Question: I have following data in which there seems to be a curvilinear relation between xx and yy:
'''
head(ddf)
xx yy
1 1 10
2 2 9
3 3 11
4 4 9
5 5 7
6 6 6
ddf = structure(list(xx = 1:23, yy = c(10L, 9L, 11L, 9L, 7L, 6L, 9L,
8L, 5L, 4L, 6L, 6L, 5L, 4L, 6L, 8L, 4L, 6L, 8L, 11L, 8L, 10L,
9L)), .Names = c("xx", "yy"), class = "data.frame", row.names = c(NA,
-23L))
with(ddf, plot(xx,yy))
'''

I want to analyze this and get following:
1. Find the nonlinear relation between xx and yy
2. Get its equation
3. Get its P value
4. If possible get R (correlation coefficient) (nonlinear)
5. Plot this curve
I know of nls, which gives me an equation but I have to enter a formula, which may not be correct. Also I cannot get the curve and the R and P values here.
'''
> nls(yy~a*(xx^b), data=ddf)
Nonlinear regression model
model: yy ~ a * (xx^b)
data: ddf
a b
9.5337 -0.1184
residual sum-of-squares: 95.85
Number of iterations to convergence: 8
Achieved convergence tolerance: 3.407e-06
Warning message:
In nls(yy ~ a * (xx^b), data = ddf) :
No starting values specified for some parameters.
Initializing 'a', 'b' to '1.'.
Consider specifying 'start' or using a selfStart model
'''
I also know of stat_smooth of ggplot which can plot a curve. But that also does not give me the formula, R and P values.
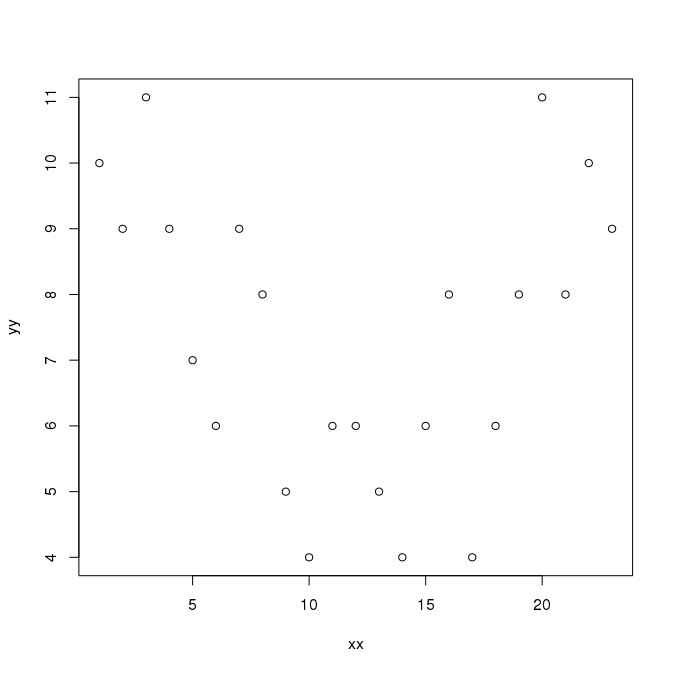
Answer: You can predict the values along a new range of 'xx' values and plot them. Regarding the results that you wanted:
'''
# 1. Find the nonlinear relation between xx and yy
fit <- nls(yy ~ a*xx^b, data=ddf)
# 2. Get its equation
coef(fit)
# 3. Get its P value
summary(fit)
# 4. If possible get R (correlation coefficient) (nonlinear)
cor(predict(fit), ddf$yy)
# 5. Plot this curve
newdat <- data.frame(xx=seq(min(ddf$xx), max(ddf$xx),,100))
newdat$yy <- predict(fit, newdat)
plot(yy ~ xx, ddf)
lines(yy ~ xx, newdat, col=2)
'''

Here is another option using a polynomial:
'''
# 1. Find the nonlinear relation between xx and yy
fit <- lm(yy ~ poly(xx, n=2, raw=TRUE), data=ddf)
# 2. Get its equation
coef(fit)
# 3. Get its P value
summary(fit)
# 4. If possible get R (correlation coefficient) (nonlinear)
cor(predict(fit), ddf$yy)
# 5. Plot this curve
newdat <- data.frame(xx=seq(min(ddf$xx), max(ddf$xx),,100))
newdat$yy <- predict(fit, newdat)
plot(yy ~ xx, ddf)
lines(yy ~ xx, newdat, col=2)
'''

And, finally, the GAM version:
'''
# 1. Find the nonlinear relation between xx and yy
library(mgcv)
fit <- gam(yy ~ s(xx), data=ddf)
# 2. Get its equation
coef(fit)
# 3. Get its P value
summary(fit)
# 4. If possible get R (correlation coefficient) (nonlinear)
cor(predict(fit), ddf$yy)
# 5. Plot this curve
newdat <- data.frame(xx=seq(min(ddf$xx), max(ddf$xx),,100))
newdat$yy <- predict(fit, newdat)
plot(yy ~ xx, ddf)
lines(yy ~ xx, newdat, col=2)
'''

You can see from the coefficients of the GAM model that this is a much larger model and more difficult to represent in a formula. But, you have a lot of flexibility in it's form, and it should reduce (i.e. via a smaller number of "knots") to a linear model if this is the best relationship.